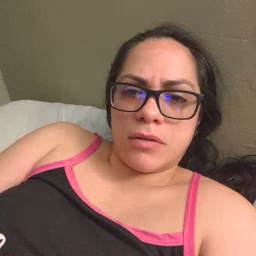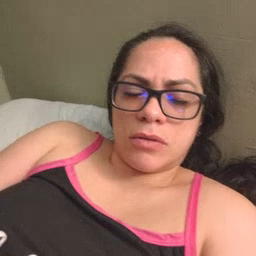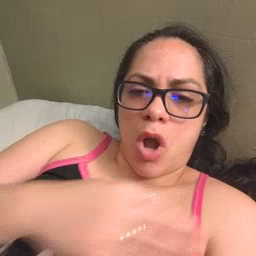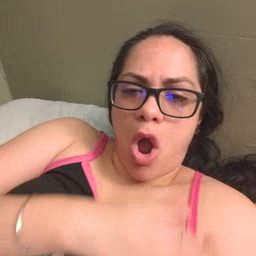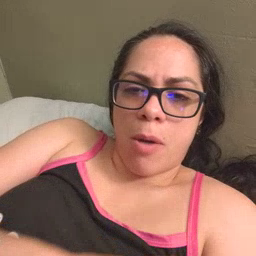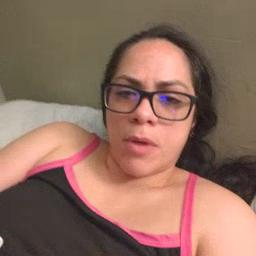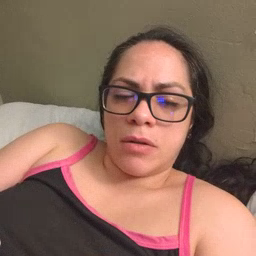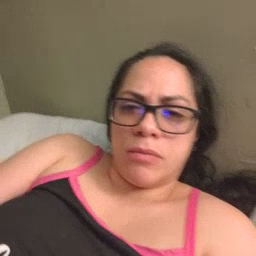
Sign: arm